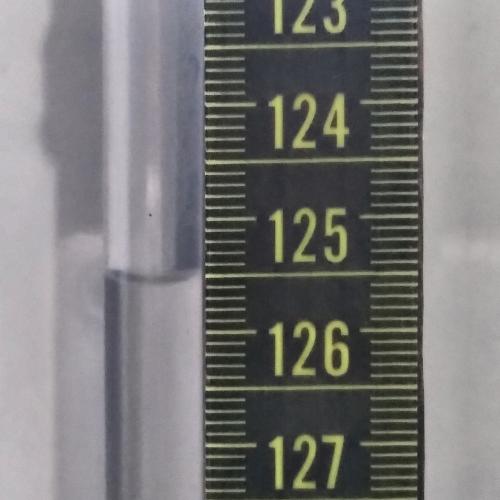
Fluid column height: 125.5 cm